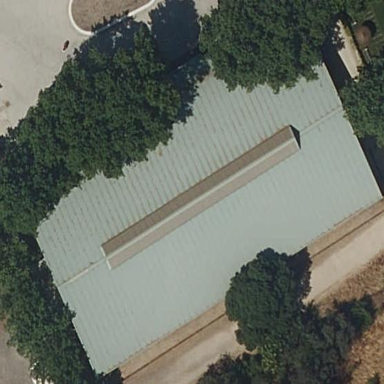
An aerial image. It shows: Building located near equestrian pitch.